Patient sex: M
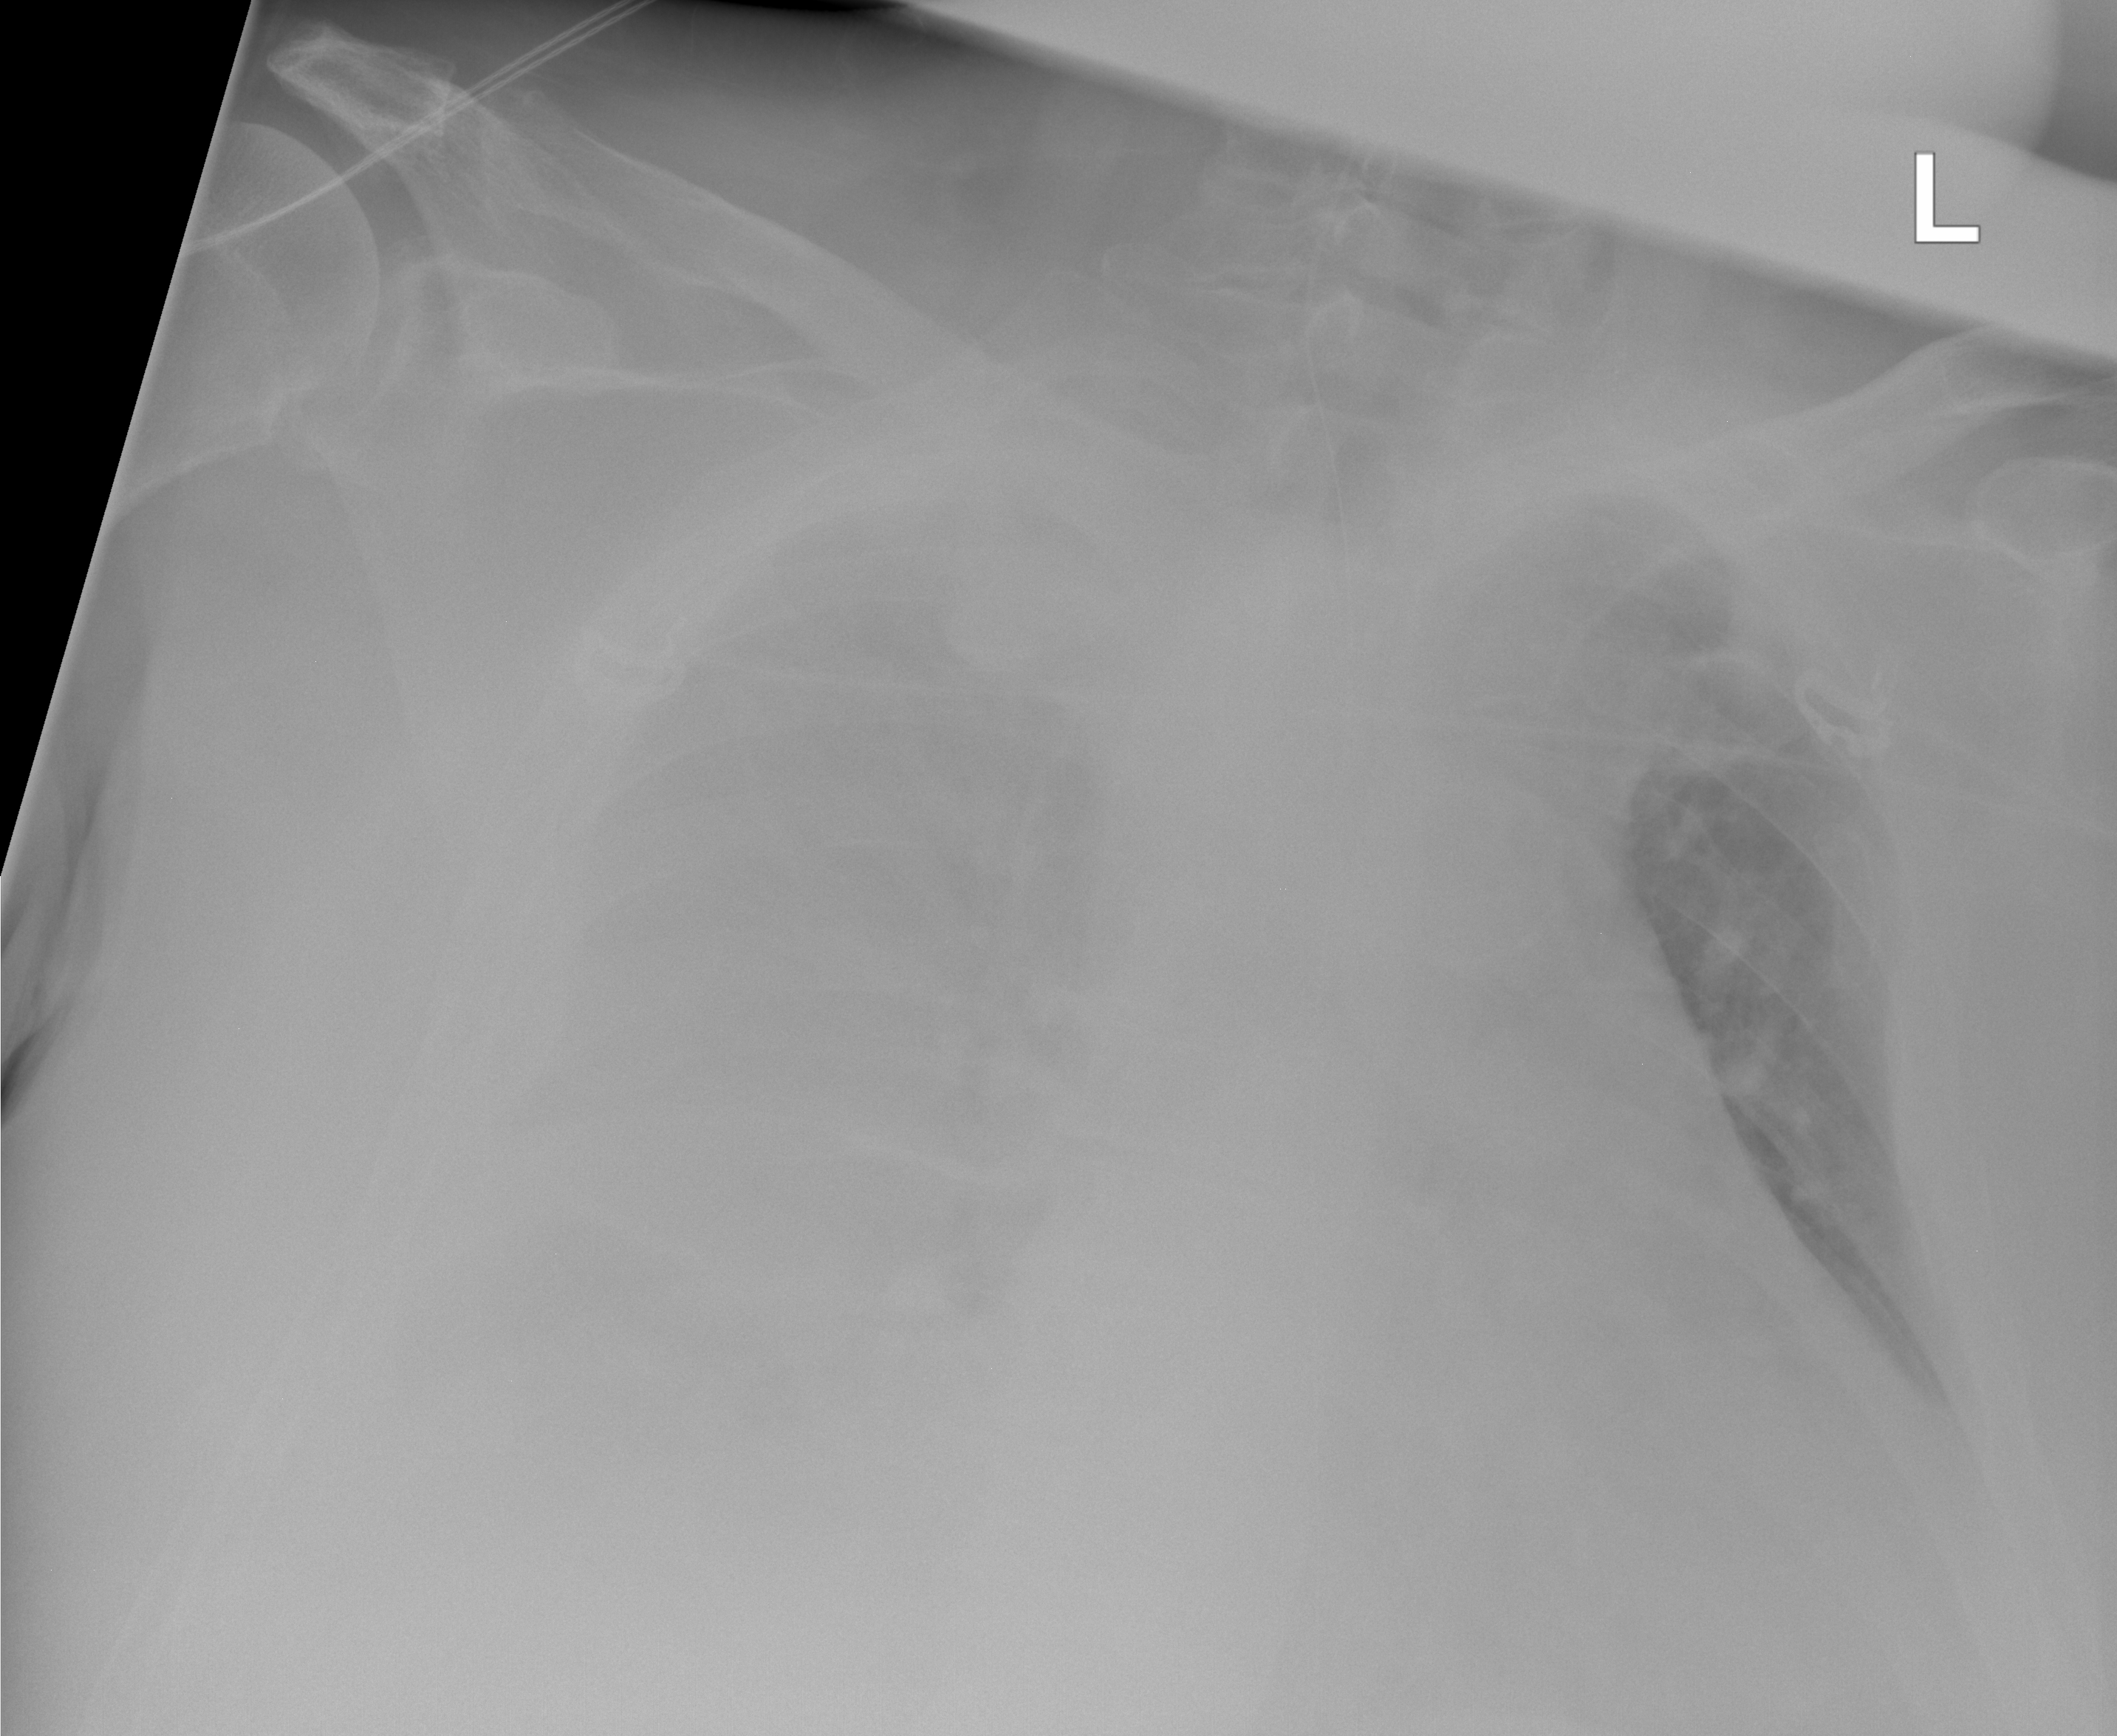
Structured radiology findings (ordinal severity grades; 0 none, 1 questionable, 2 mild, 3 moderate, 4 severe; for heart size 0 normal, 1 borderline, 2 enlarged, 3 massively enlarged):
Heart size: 2
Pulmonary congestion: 1
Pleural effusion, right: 4
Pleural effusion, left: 0
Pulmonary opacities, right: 1
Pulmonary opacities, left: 0
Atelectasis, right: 3
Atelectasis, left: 0